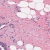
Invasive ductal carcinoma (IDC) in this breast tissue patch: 1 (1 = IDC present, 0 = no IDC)